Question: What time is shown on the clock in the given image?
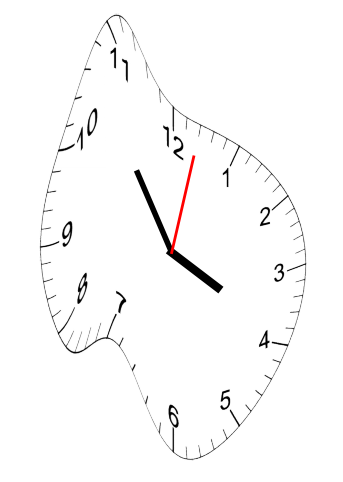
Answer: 03:54:02